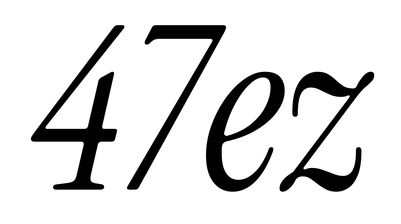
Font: InstrumentSerif-Italic